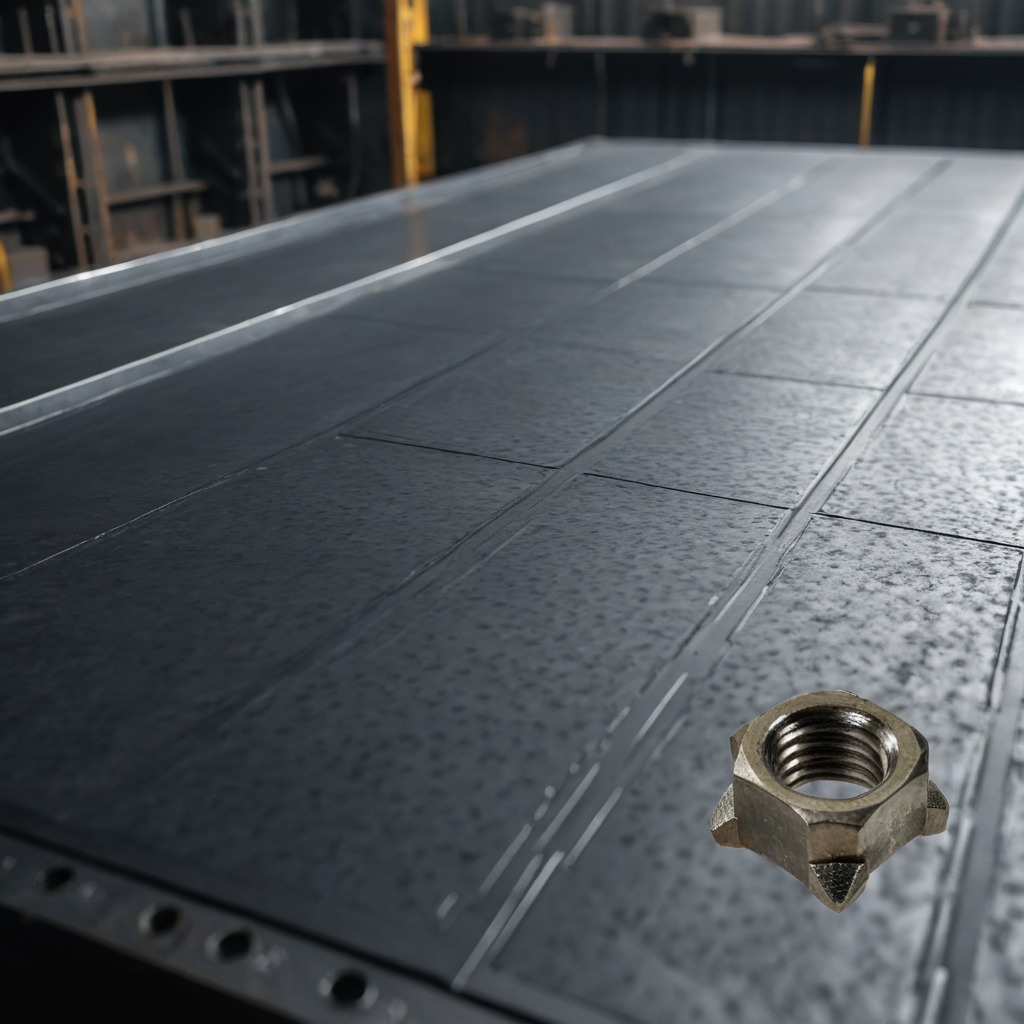
A metal nut is lying on a cold steel table in a mining workshop.